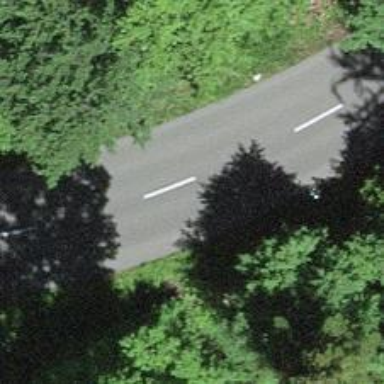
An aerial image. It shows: Tertiary road with asphalt surface.